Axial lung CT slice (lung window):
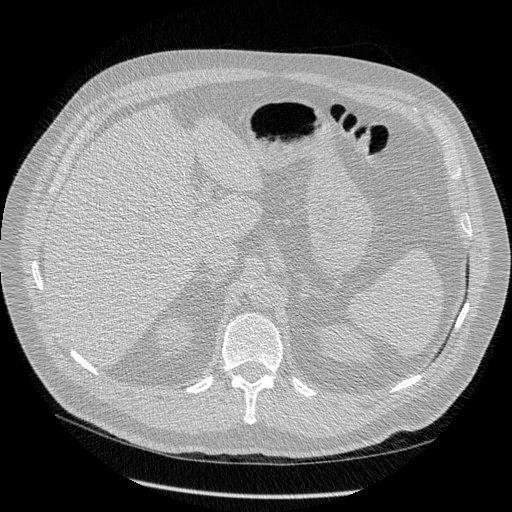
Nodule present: no